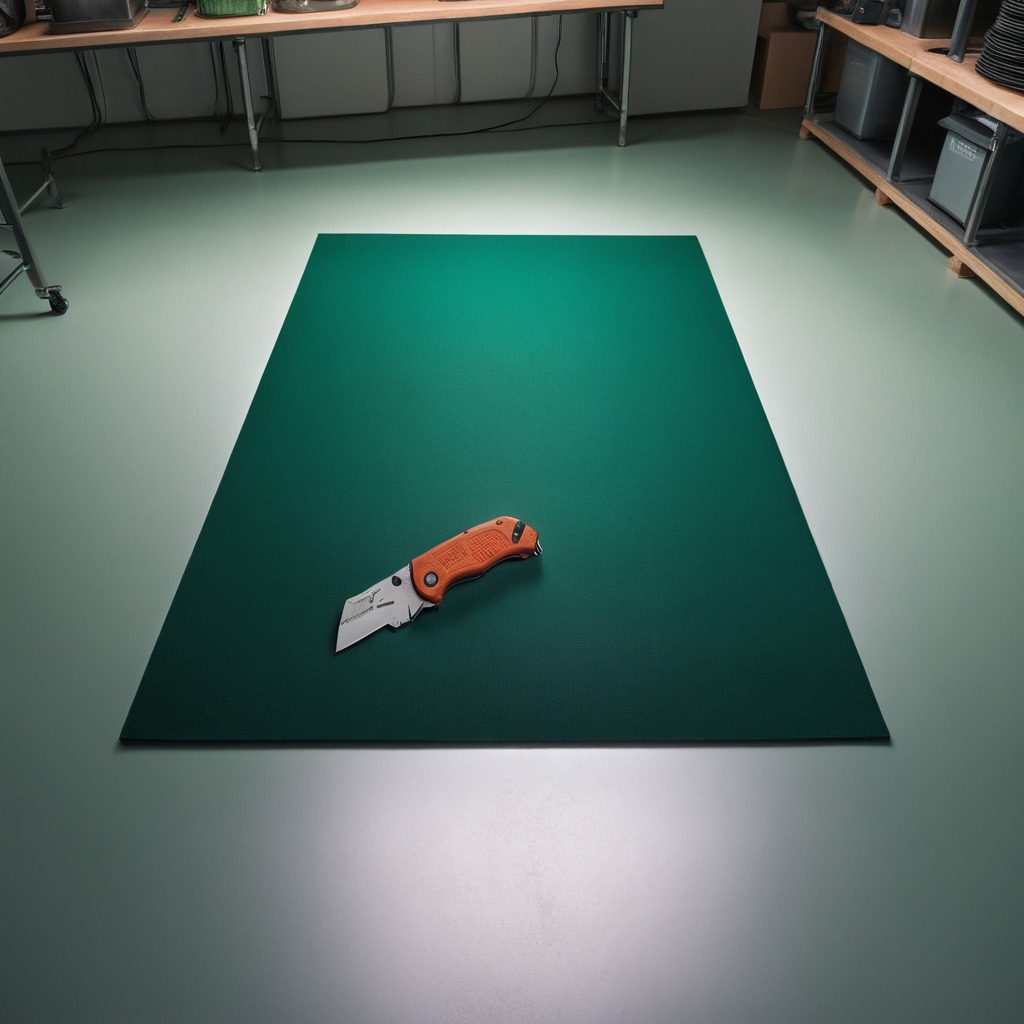
A utility knife lying on a clean granite tabletop covered with a green rubber mat inside a workshop under bright overhead lighting crisp shadows high clarity worn but beneath the mat